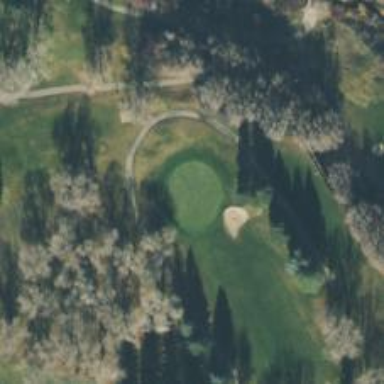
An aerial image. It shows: View of golf hole.